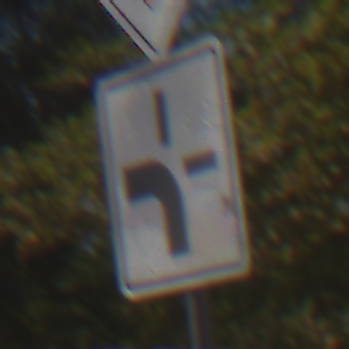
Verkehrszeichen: VerlaufVorfahrtsstrasse1
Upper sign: Vorfahrtsstrasse
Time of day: MorningAfternoon
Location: Outdoor (Nature)
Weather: Clear
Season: Summer
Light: Natural